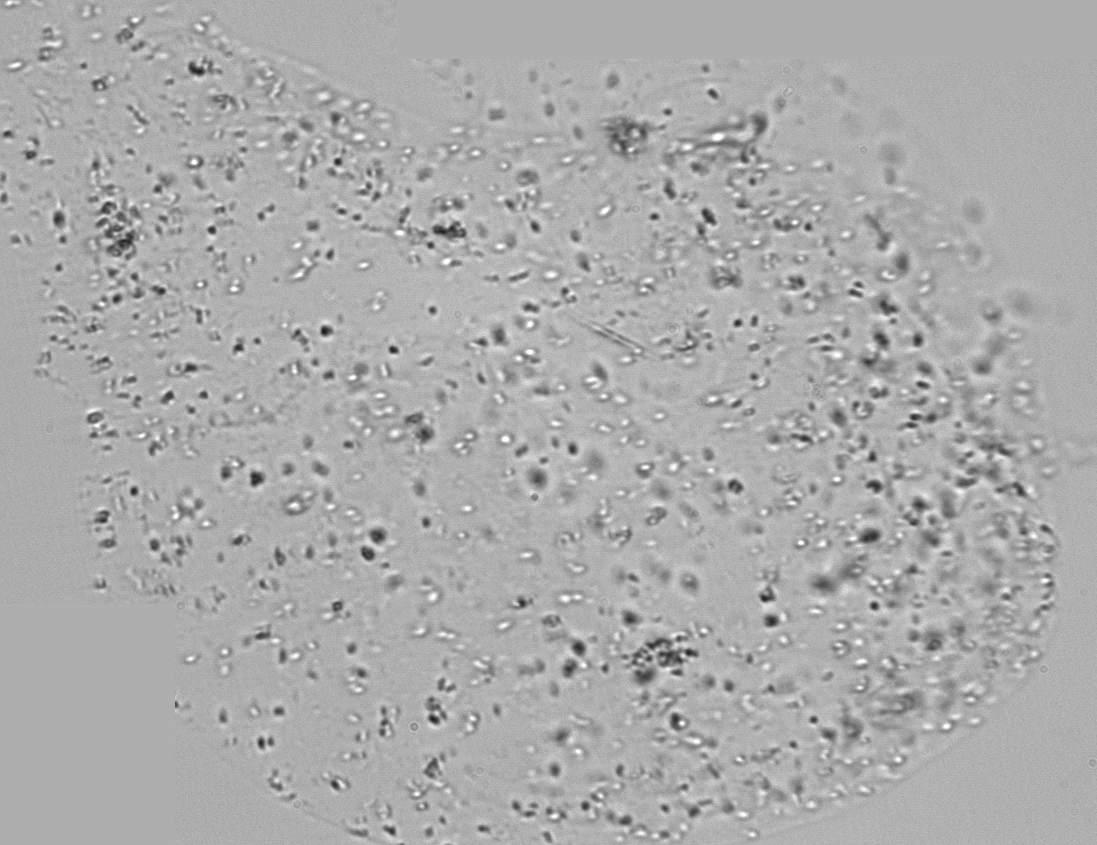
Label: Phaeocystis